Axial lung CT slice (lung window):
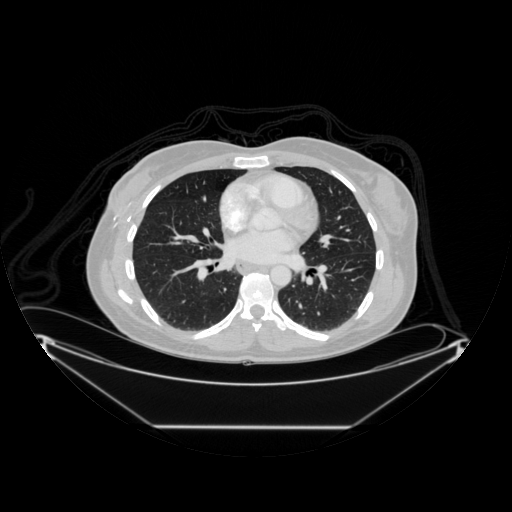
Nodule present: no